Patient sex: M
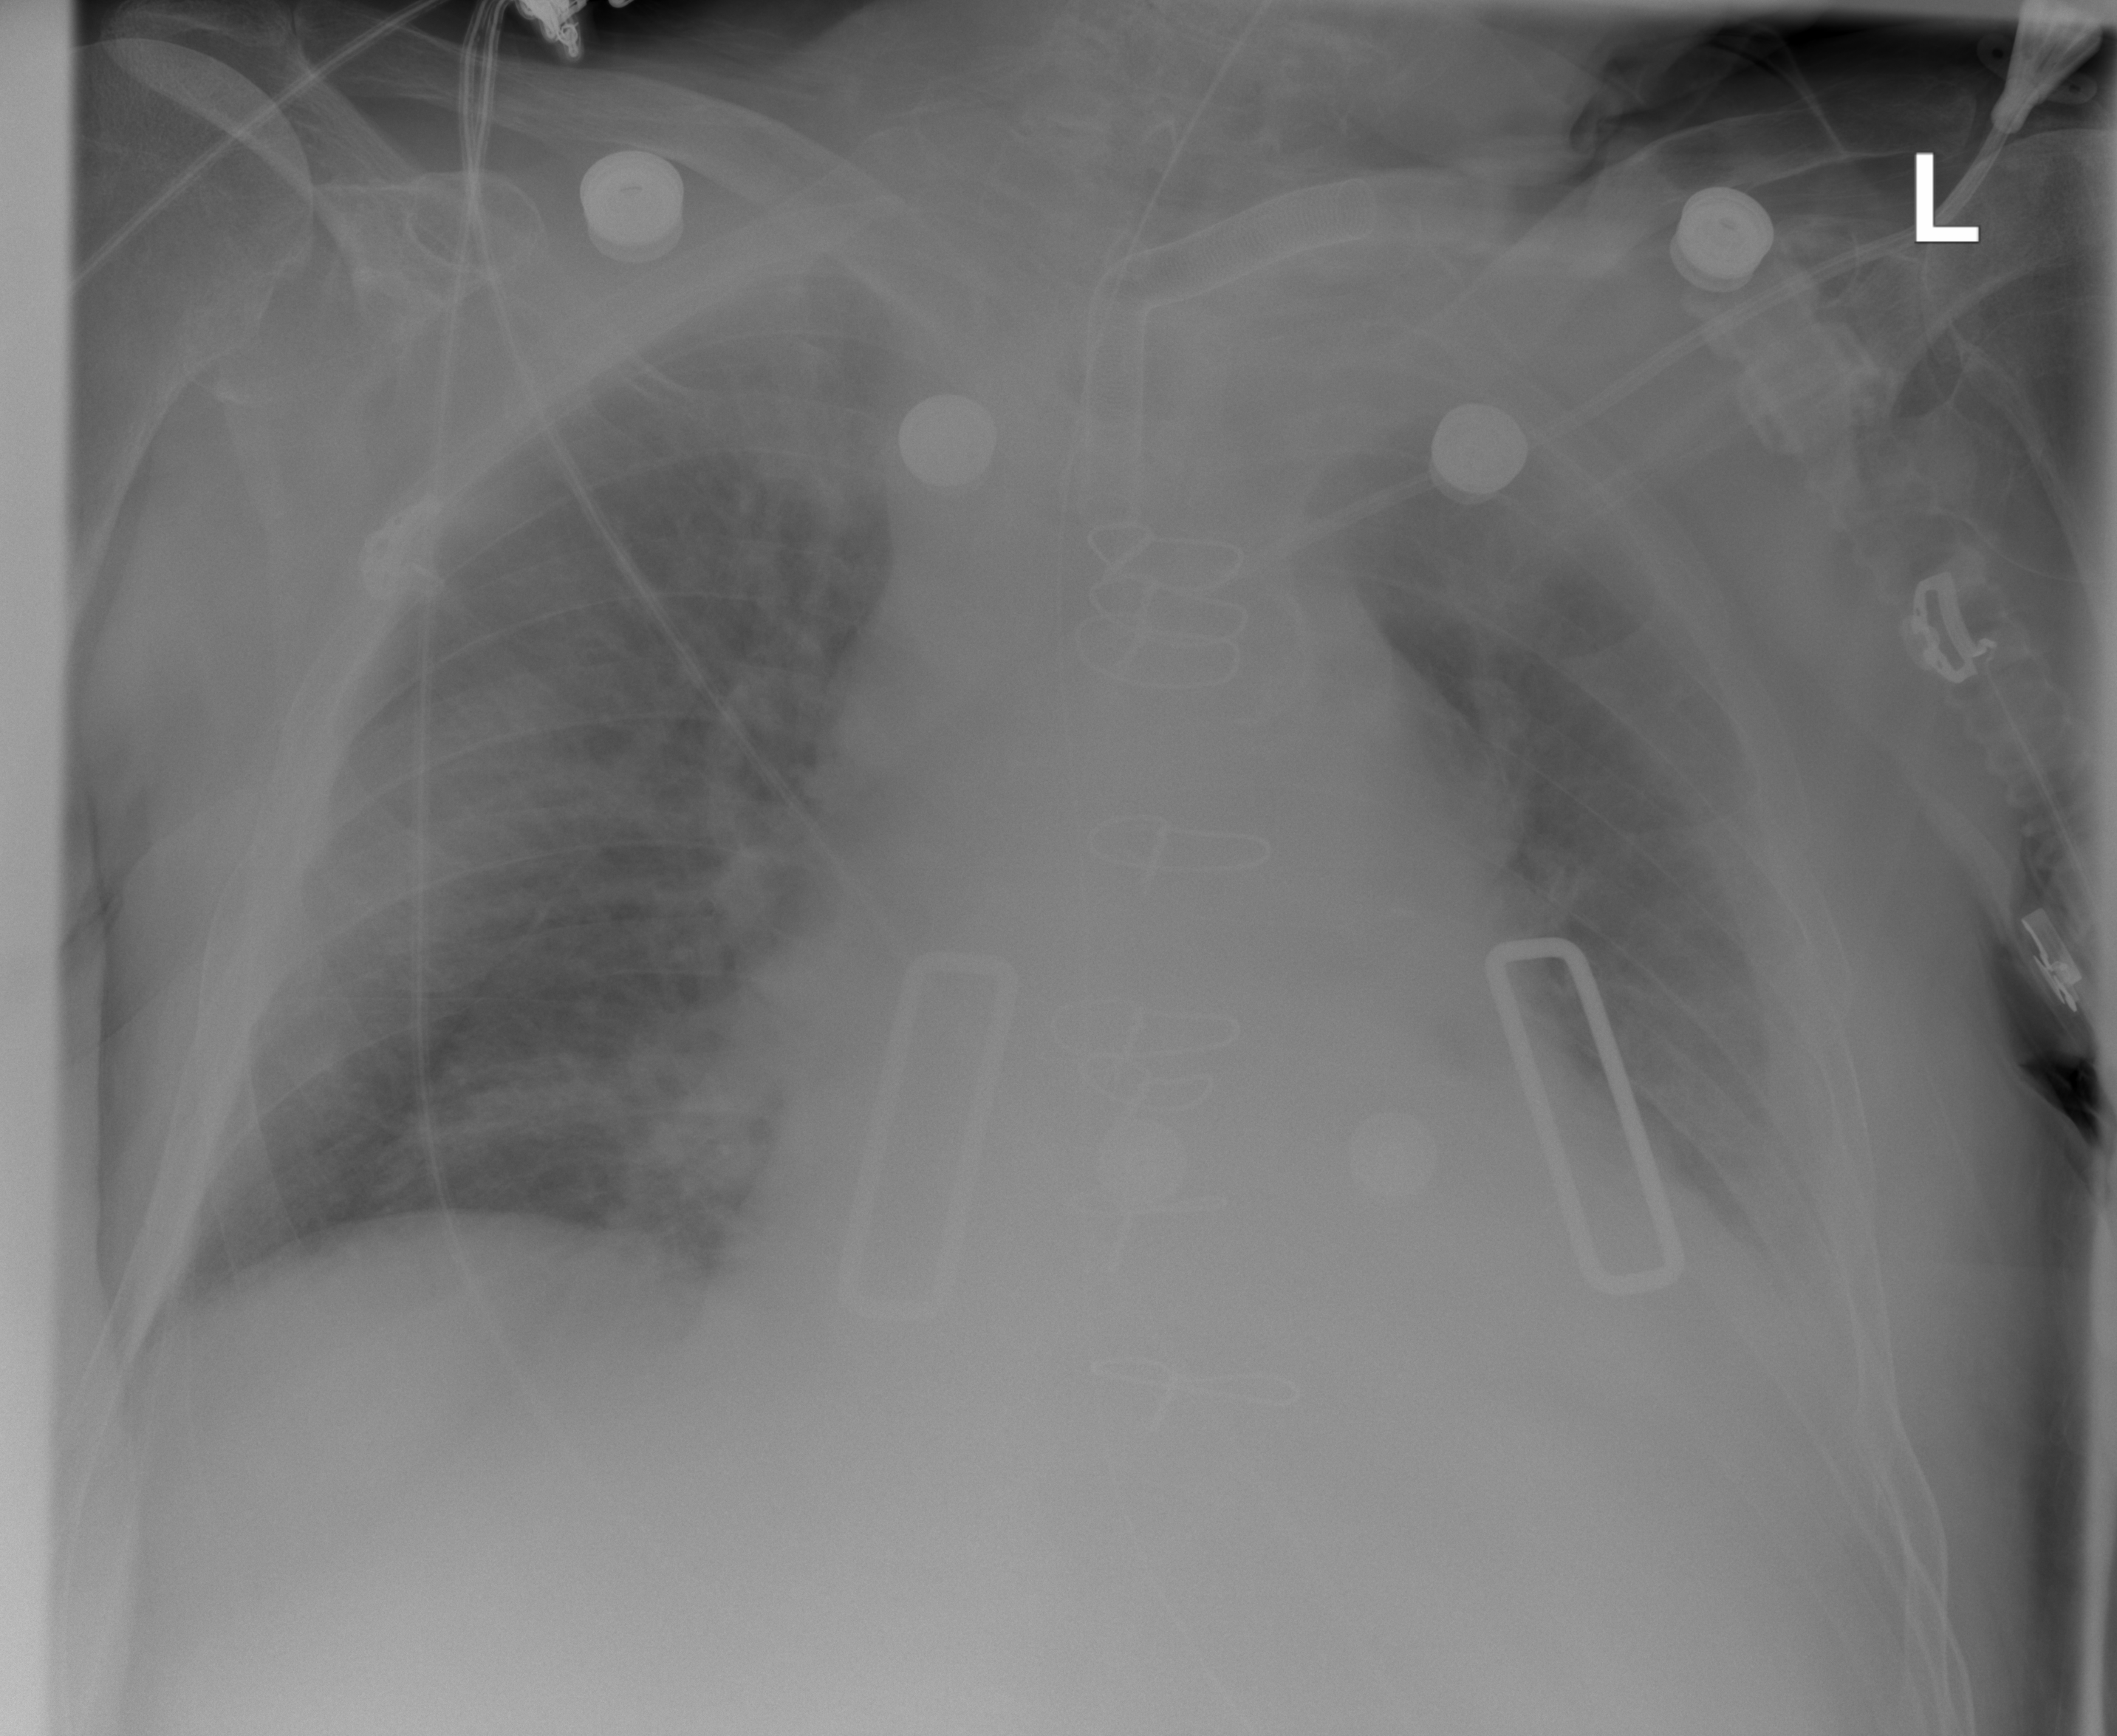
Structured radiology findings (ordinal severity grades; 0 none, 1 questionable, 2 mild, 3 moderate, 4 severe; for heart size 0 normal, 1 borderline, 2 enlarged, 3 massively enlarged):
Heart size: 2
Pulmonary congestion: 0
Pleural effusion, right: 2
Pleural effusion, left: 2
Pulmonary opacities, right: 2
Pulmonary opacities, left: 0
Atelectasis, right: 2
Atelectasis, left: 2